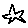
Label: star